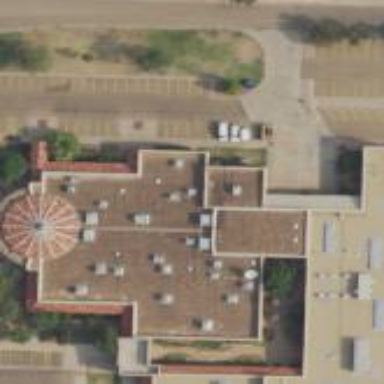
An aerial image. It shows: University building.